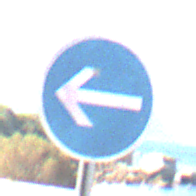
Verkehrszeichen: VorgeschriebeneFahrtrichtungHierLinks
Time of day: MorningAfternoon
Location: Outdoor (Nature)
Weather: Clear
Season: NotSpecified
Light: Natural